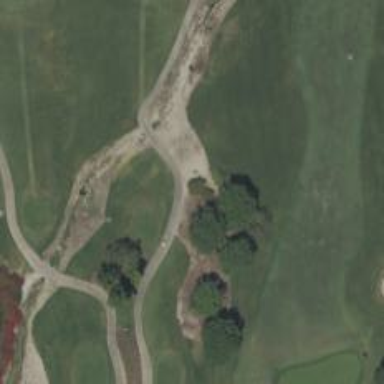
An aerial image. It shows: Tree on golf course.